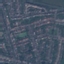
Land use / land cover class: Residential